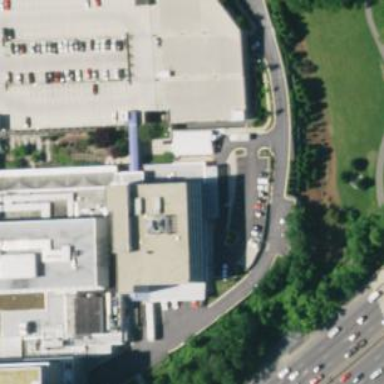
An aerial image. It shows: Entrance designated for emergency wards.